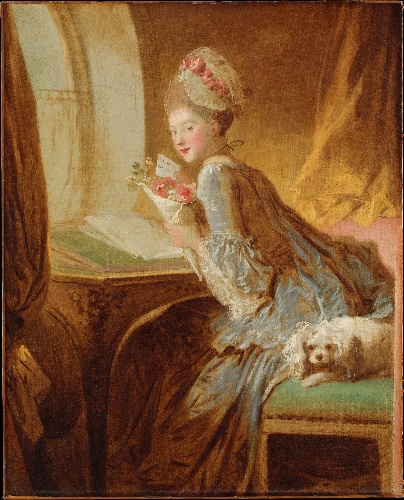
Title: The Love Letter
Artist: Jean Honoré Fragonard
Artist bio: French, Grasse 1732–1806 Paris
Date: early 1770s
Object type: Painting
Classification: Paintings
Medium: Oil on canvas
Dimensions: 32 3/4 x 26 3/8 in. (83.2 x 67 cm)
Department: European Paintings
Credit line: The Jules Bache Collection, 1949
Accession year: 1949
Repository: Metropolitan Museum of Art, New York, NY
Tags: Women|Dogs